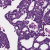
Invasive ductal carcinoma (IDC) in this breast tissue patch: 1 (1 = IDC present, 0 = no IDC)